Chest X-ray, PA view. Patient: 68 years old, sex F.
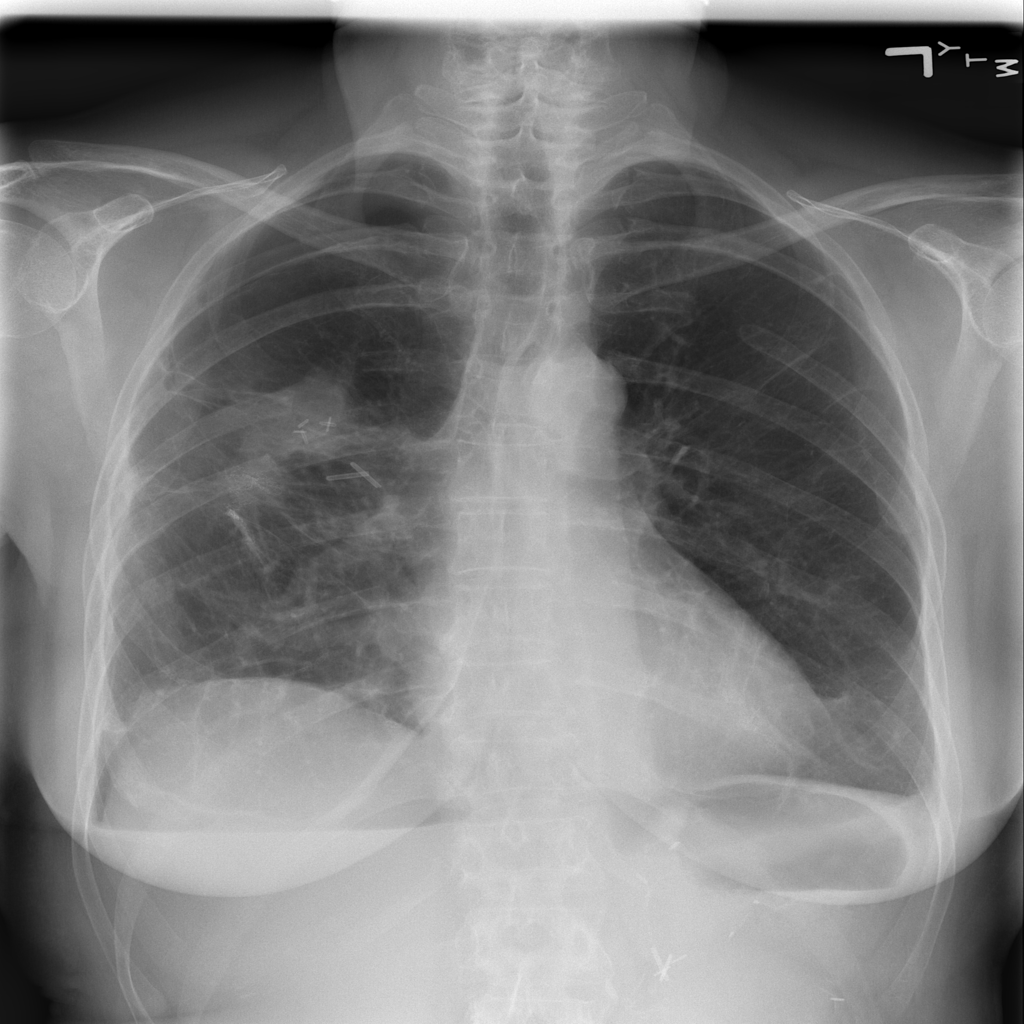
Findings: Infiltration, Pneumothorax